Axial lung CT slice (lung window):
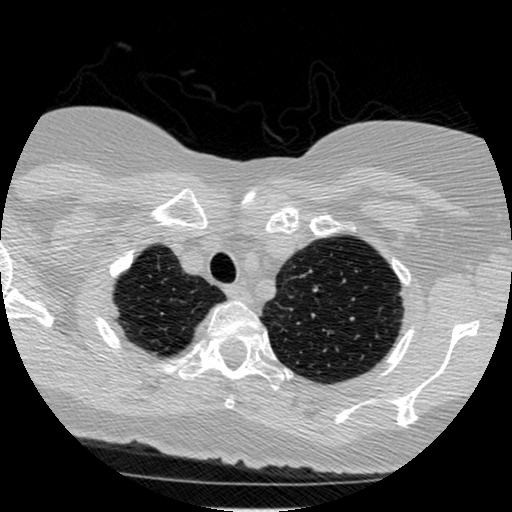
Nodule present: no